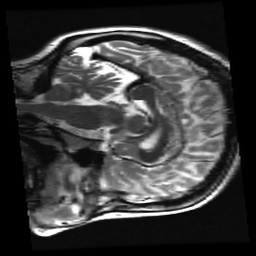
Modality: T2w
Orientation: sagittal
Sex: female
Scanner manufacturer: ge
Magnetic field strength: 3 T
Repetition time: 5 s
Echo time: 0.1012 s